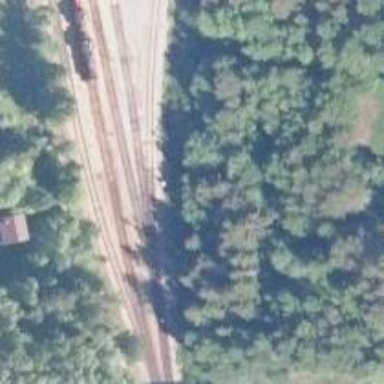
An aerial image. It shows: Wedge used for railway derailment.